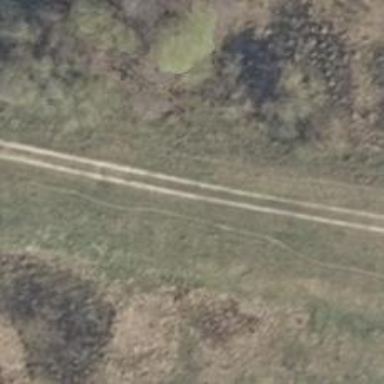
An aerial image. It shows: Track with grass surface categorized as grade4 tracktype.